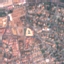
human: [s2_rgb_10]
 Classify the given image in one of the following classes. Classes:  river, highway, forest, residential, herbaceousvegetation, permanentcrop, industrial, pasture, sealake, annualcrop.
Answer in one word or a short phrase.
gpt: Residential